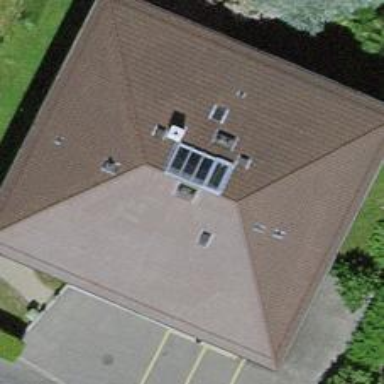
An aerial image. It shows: Hipped roof house.